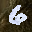
Label: 6